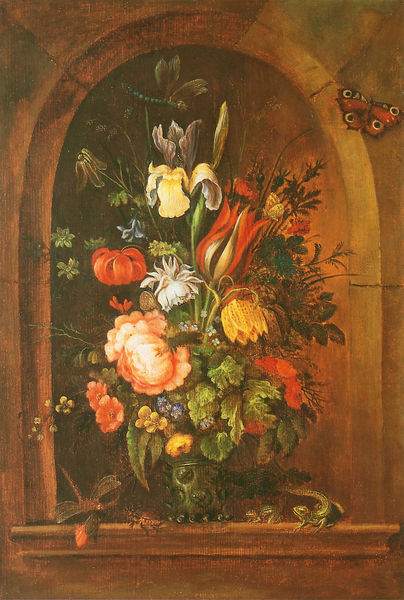
Titel: Kortrijker Blumenstrauß
Künstler: Roelant Savery
Institution: Museum voor Schone Kunsten, Kortrijk, Kat. 271
Schlagwörter: blau, blätter, gemälde, gelb, grün, blume, blumen, braun, bunt, glas, blüten, gras, rose, rosen, rot, malerei, wand, stein, pflanze, renaissance, rosa, stilleben, stillleben, vase, bogen, violett, rundbogen, tafel, tulpen, gestreift, strauss, blumenstrauss, tulpe, nische, insekten, lilie, schmetterling, fuchs, iris, echse, salamander, libelle, lilien, grüngelb, falter, klee, frosch, akelei, wandnische, eidechse, gecko, schachbrettblume, schmetterlin, pfauenauge, blumenstraß, rulpe, ringelblume, türkenbund, tagpfauenauge, finestra aperta, trompe l´oeil, schmettling, pflanzenmalerei, blütern